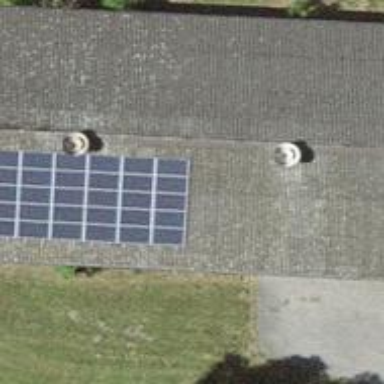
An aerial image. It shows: Solar power generator using photovoltaic panels.